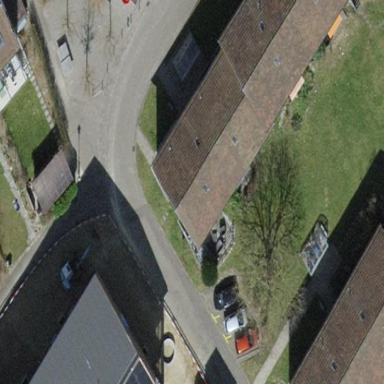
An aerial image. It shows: Tile-roofed apartment building.